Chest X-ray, PA view. Patient: 51 years old, sex M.
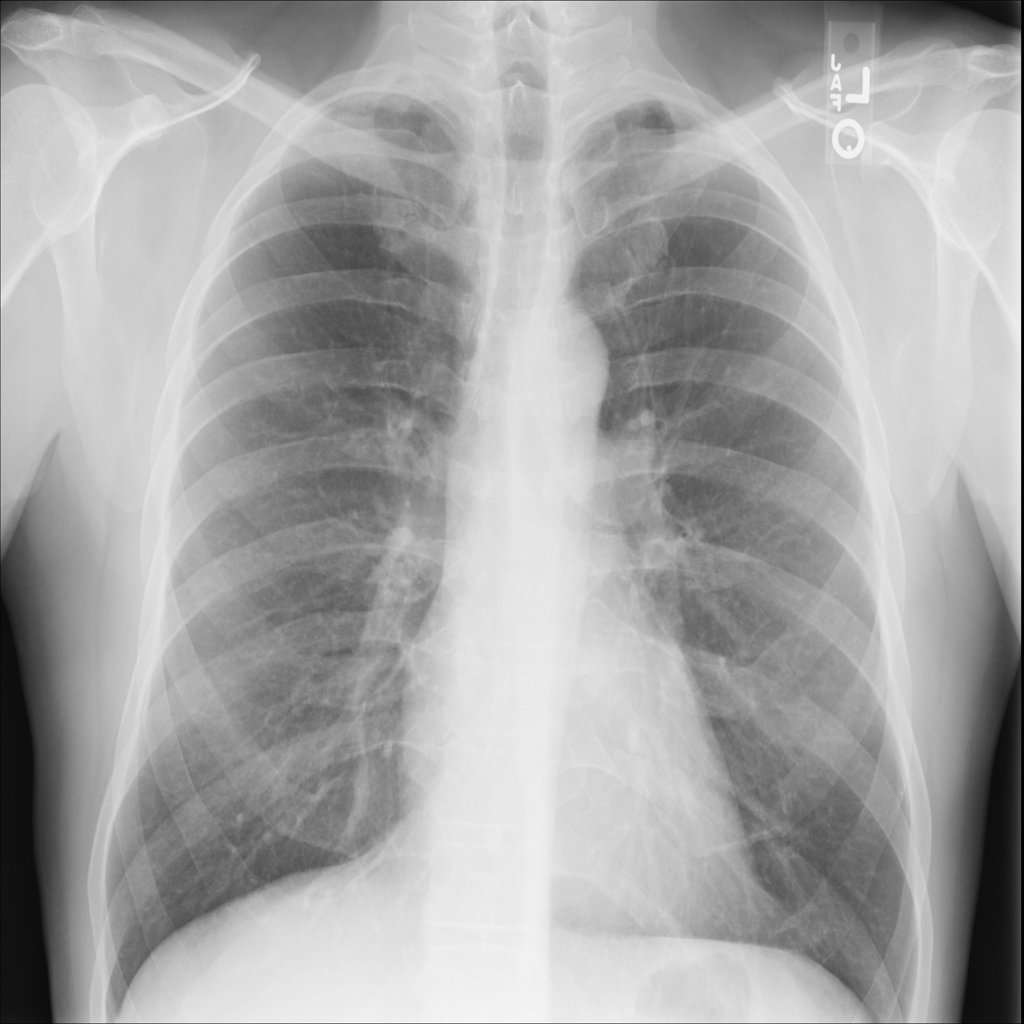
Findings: No Finding